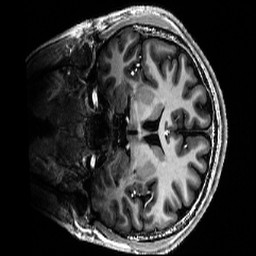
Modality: T1w
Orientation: coronal
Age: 19
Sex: male
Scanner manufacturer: siemens
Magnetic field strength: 6.98 T
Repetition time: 6 s
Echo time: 0.00299 s